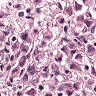
Metastatic tissue present: yes